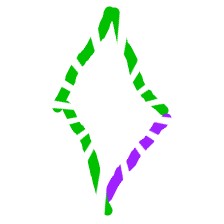
Shape: rhombus